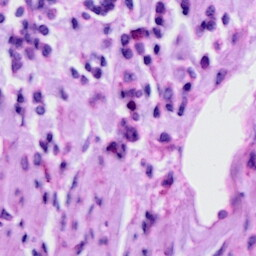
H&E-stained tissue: Cervix